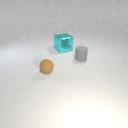
small gray rubber cylinder behind small brown rubber sphere